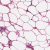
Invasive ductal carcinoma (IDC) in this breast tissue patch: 0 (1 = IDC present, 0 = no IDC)